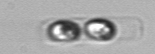
Label: Guinardia_delicatula_TAG_internal_parasite